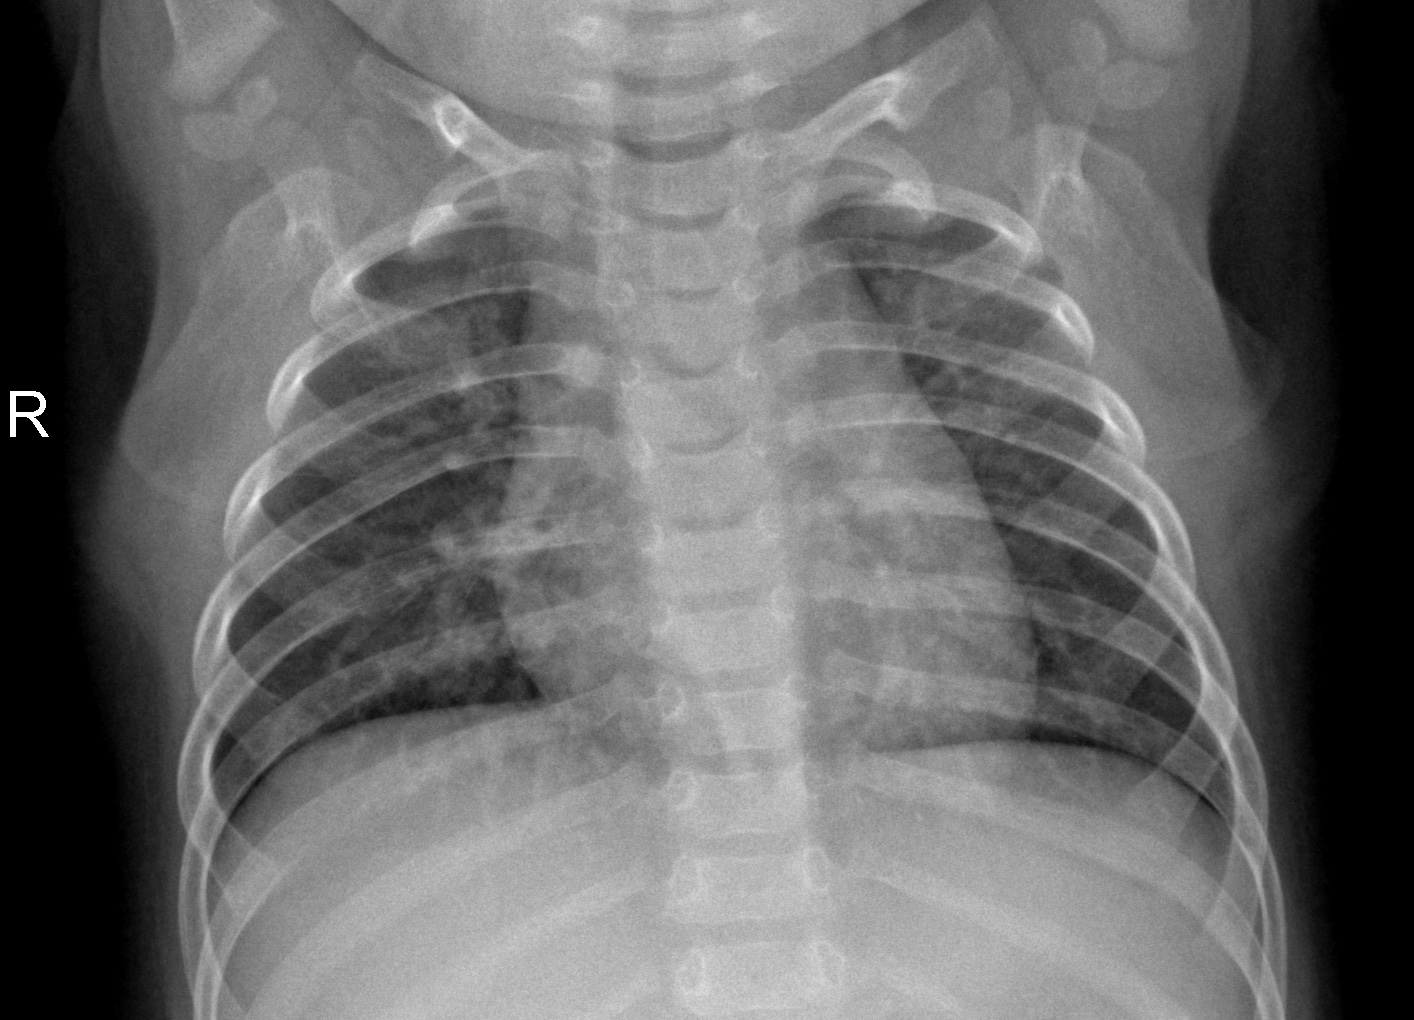
Diagnosis: NORMAL